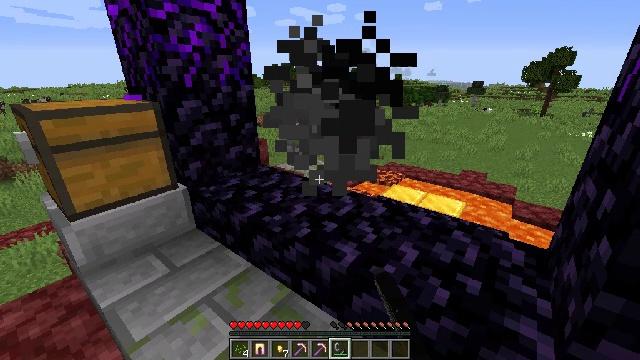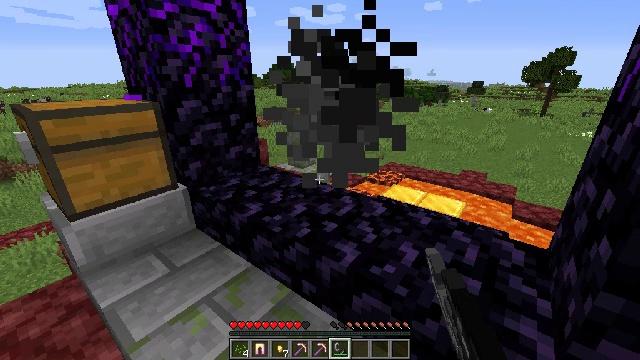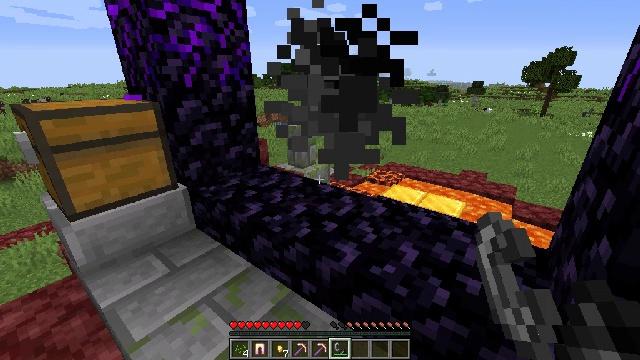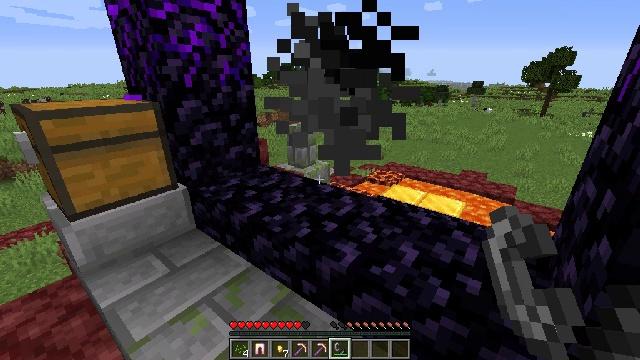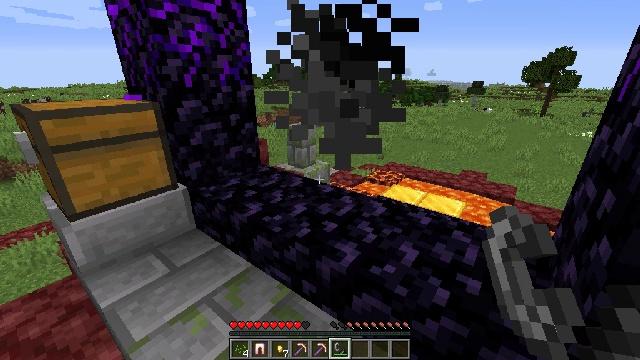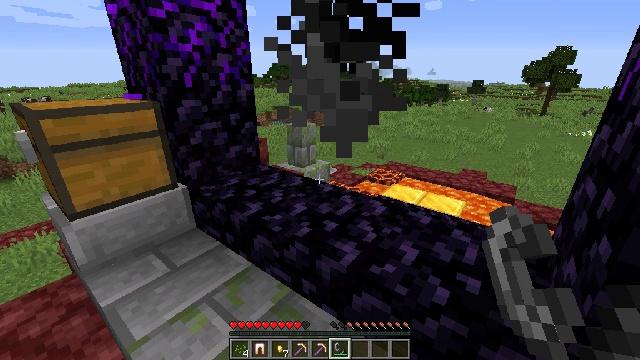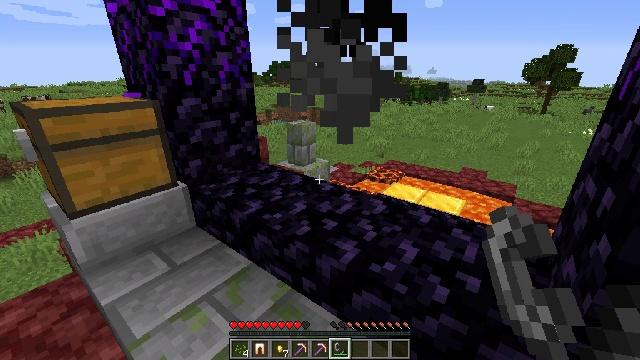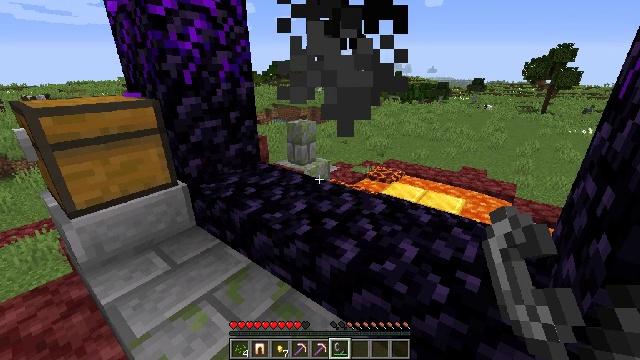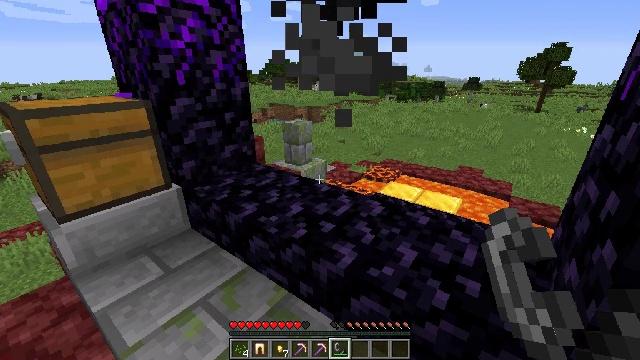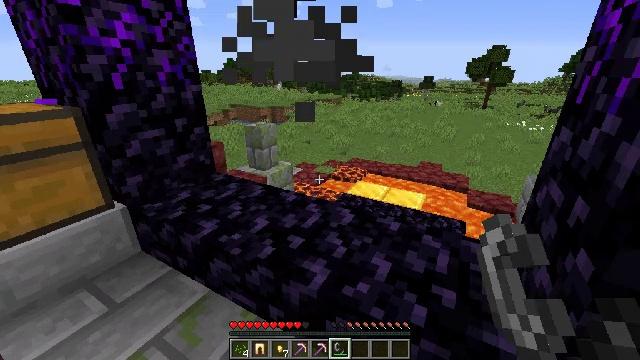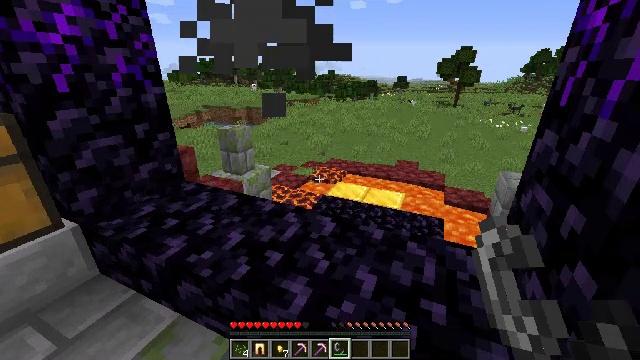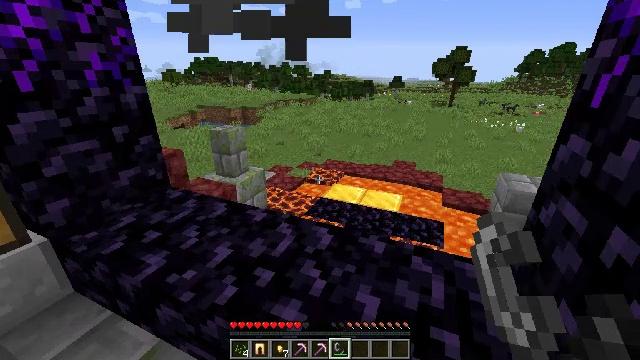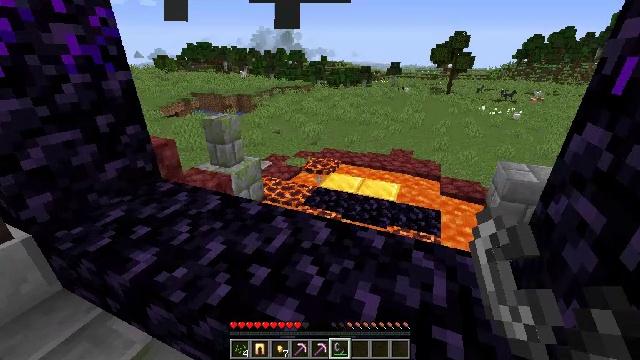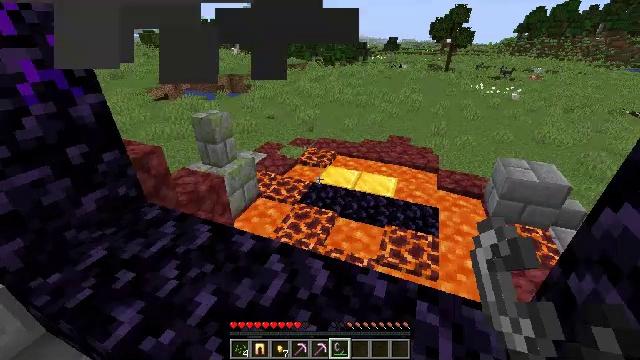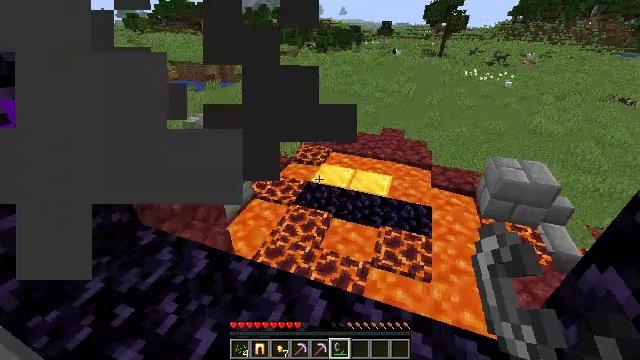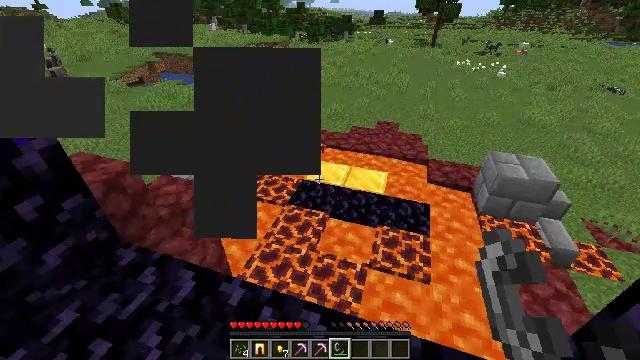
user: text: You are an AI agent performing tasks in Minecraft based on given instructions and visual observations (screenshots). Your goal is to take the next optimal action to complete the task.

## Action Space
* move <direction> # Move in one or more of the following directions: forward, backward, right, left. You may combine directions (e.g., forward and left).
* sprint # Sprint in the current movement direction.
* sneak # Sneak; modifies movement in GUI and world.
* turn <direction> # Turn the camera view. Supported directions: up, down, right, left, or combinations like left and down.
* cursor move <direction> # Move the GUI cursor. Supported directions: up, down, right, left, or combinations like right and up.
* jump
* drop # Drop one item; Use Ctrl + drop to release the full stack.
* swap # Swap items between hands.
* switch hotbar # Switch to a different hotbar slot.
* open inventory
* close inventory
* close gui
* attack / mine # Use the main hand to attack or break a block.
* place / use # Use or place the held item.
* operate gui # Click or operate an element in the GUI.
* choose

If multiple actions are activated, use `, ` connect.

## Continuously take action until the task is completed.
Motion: motion action
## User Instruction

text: Mine the magma block in the nether.
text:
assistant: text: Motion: attack / mine
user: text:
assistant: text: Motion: attack / mine
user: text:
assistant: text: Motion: attack / mine
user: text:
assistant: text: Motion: attack / mine
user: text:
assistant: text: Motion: no_op
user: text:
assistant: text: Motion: no_op
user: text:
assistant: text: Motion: no_op
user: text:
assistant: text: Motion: move forward
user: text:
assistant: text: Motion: move forward, turn right
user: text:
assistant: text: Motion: move forward, turn right
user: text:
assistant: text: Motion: move forward
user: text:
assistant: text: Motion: move forward, turn down
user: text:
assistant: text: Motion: move forward, turn right and down
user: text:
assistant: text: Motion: move forward, turn right and down
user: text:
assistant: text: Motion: move forward, turn right and down
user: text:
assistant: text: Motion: move forward, turn right and down
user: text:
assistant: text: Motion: move forward, turn down
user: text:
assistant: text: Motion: turn down
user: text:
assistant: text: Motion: turn down
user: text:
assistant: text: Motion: turn down
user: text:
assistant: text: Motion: turn down
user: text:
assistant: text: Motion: no_op
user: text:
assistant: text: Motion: no_op
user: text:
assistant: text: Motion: no_op
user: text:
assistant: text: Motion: no_op
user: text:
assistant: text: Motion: turn left
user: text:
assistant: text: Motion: turn left and down
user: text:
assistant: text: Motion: turn left and down
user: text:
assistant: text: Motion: turn left and down
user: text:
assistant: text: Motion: turn left and down